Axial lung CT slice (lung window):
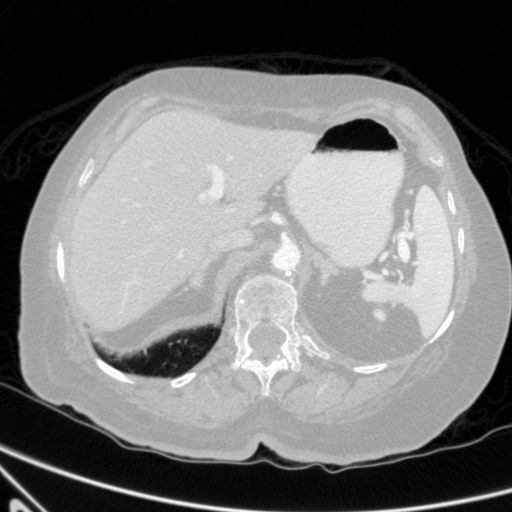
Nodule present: no